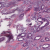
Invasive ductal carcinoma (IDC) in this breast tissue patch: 1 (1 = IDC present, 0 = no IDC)